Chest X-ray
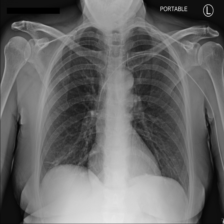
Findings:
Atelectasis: positive
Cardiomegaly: negative
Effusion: negative
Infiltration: negative
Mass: negative
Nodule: negative
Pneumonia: negative
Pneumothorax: negative
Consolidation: negative
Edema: negative
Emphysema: negative
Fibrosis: negative
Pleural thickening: negative
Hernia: negative